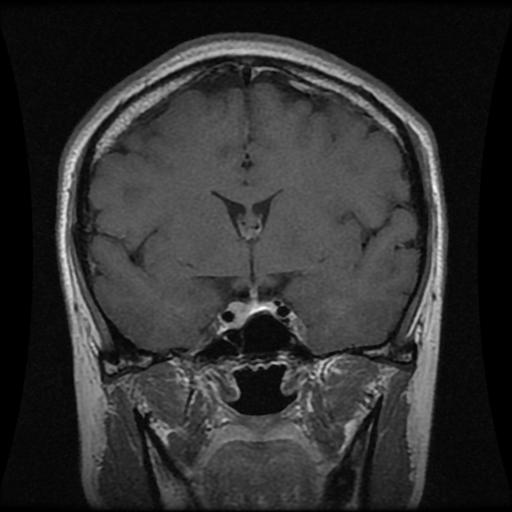
Label: pituitary